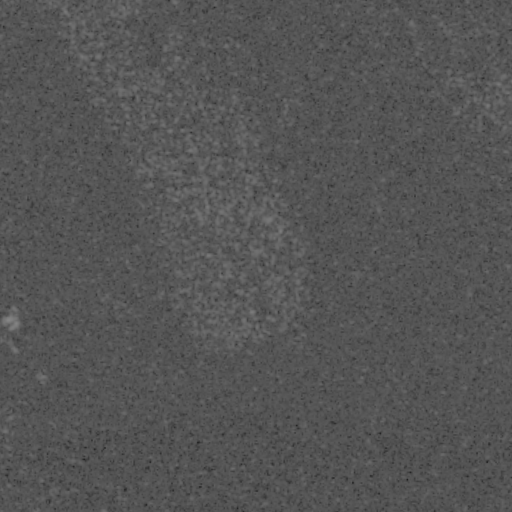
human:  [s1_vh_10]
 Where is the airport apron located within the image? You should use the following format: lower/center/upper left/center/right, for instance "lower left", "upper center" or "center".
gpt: The airport apron is located in the center left of the image.
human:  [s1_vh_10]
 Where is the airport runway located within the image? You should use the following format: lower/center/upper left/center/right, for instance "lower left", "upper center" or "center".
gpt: The airport runway is located in the center left of the image.
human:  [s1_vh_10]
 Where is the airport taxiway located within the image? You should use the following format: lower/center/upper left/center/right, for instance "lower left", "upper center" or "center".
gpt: The airport taxiway is located in the center left of the image.
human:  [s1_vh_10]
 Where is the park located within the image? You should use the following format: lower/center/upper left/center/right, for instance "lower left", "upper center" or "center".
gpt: The park is located in the center left of the image.
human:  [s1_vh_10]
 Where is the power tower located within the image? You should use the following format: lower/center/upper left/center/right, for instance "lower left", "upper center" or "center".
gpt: There is no power tower in the image.

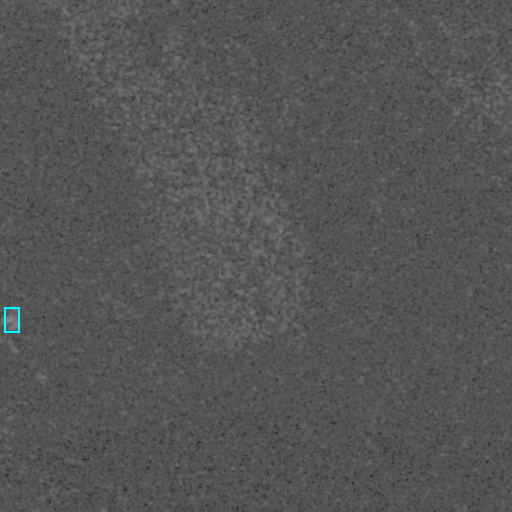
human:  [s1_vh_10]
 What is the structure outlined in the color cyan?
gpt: The structure outlined in cyan is a park.
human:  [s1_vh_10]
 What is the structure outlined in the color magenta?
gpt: There is no magenta outline.